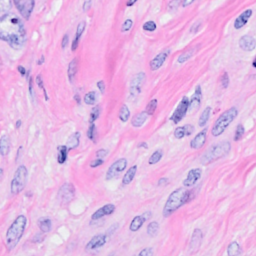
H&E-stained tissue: Breast